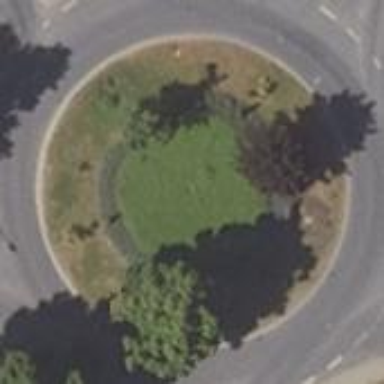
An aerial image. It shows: Asphalt road that is secondary route leading to roundabout.